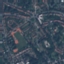
Label: Residential